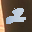
Label: 2